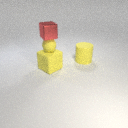
large yellow rubber cube to the left of large yellow rubber cylinder